Field crop: maize
Growth stage: 2
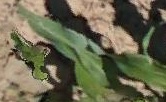
Species: maize